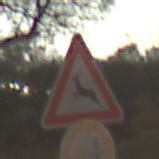
Verkehrszeichen: WildwechselRechts
Zusatzzeichen unten: VerbotUeberholenEinspurigeFahrzeuge
Umgebung: Outdoor, Nature
Tageszeit: Night
Wetter: Clear
Licht: Natural
Jahreszeit: NotSpecified
Kontrast: LowContrast